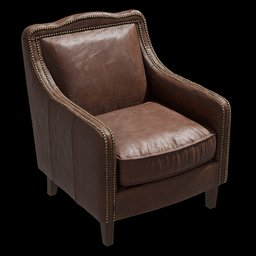
Label: furniture